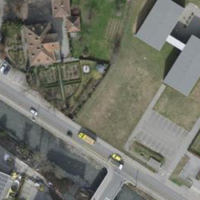
EUNIS habitat code: 55
Species observed at this site:
Chelidonium majus